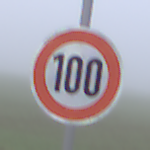
Verkehrszeichen: Geschwindigkeit100
Umgebung: Outdoor, RoadRail
Tageszeit: MorningAfternoon
Wetter: Overcast
Licht: Natural
Jahreszeit: NotSpecified
Kontrast: LowContrast